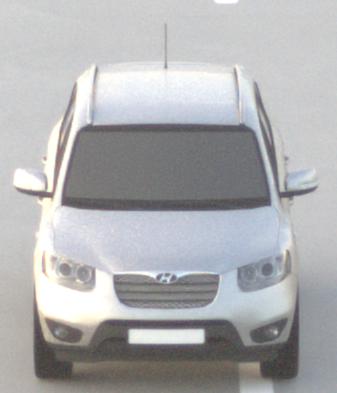
Make: Hyundai
Model: Santa Fe 2.4
Detailed model: Santa Fe (CM)
Model produced from: 2010/01
Model produced until: 2012/09
Doors: 5
Color: white
Road condition: dry road
Daytime: sunrise or sunset
Contrast: low contrast